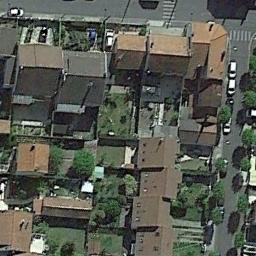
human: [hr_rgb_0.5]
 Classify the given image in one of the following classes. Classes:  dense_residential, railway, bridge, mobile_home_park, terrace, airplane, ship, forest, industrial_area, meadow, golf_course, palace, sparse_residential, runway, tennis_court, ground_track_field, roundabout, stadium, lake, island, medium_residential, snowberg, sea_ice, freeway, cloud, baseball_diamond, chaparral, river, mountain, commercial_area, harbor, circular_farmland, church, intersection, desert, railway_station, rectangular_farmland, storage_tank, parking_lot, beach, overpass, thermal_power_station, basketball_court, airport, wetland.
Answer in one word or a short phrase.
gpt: dense_residential